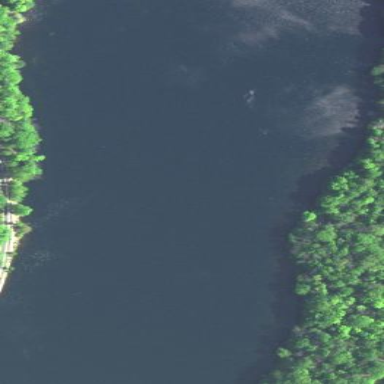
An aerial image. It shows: Reservoir of natural water.